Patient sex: M
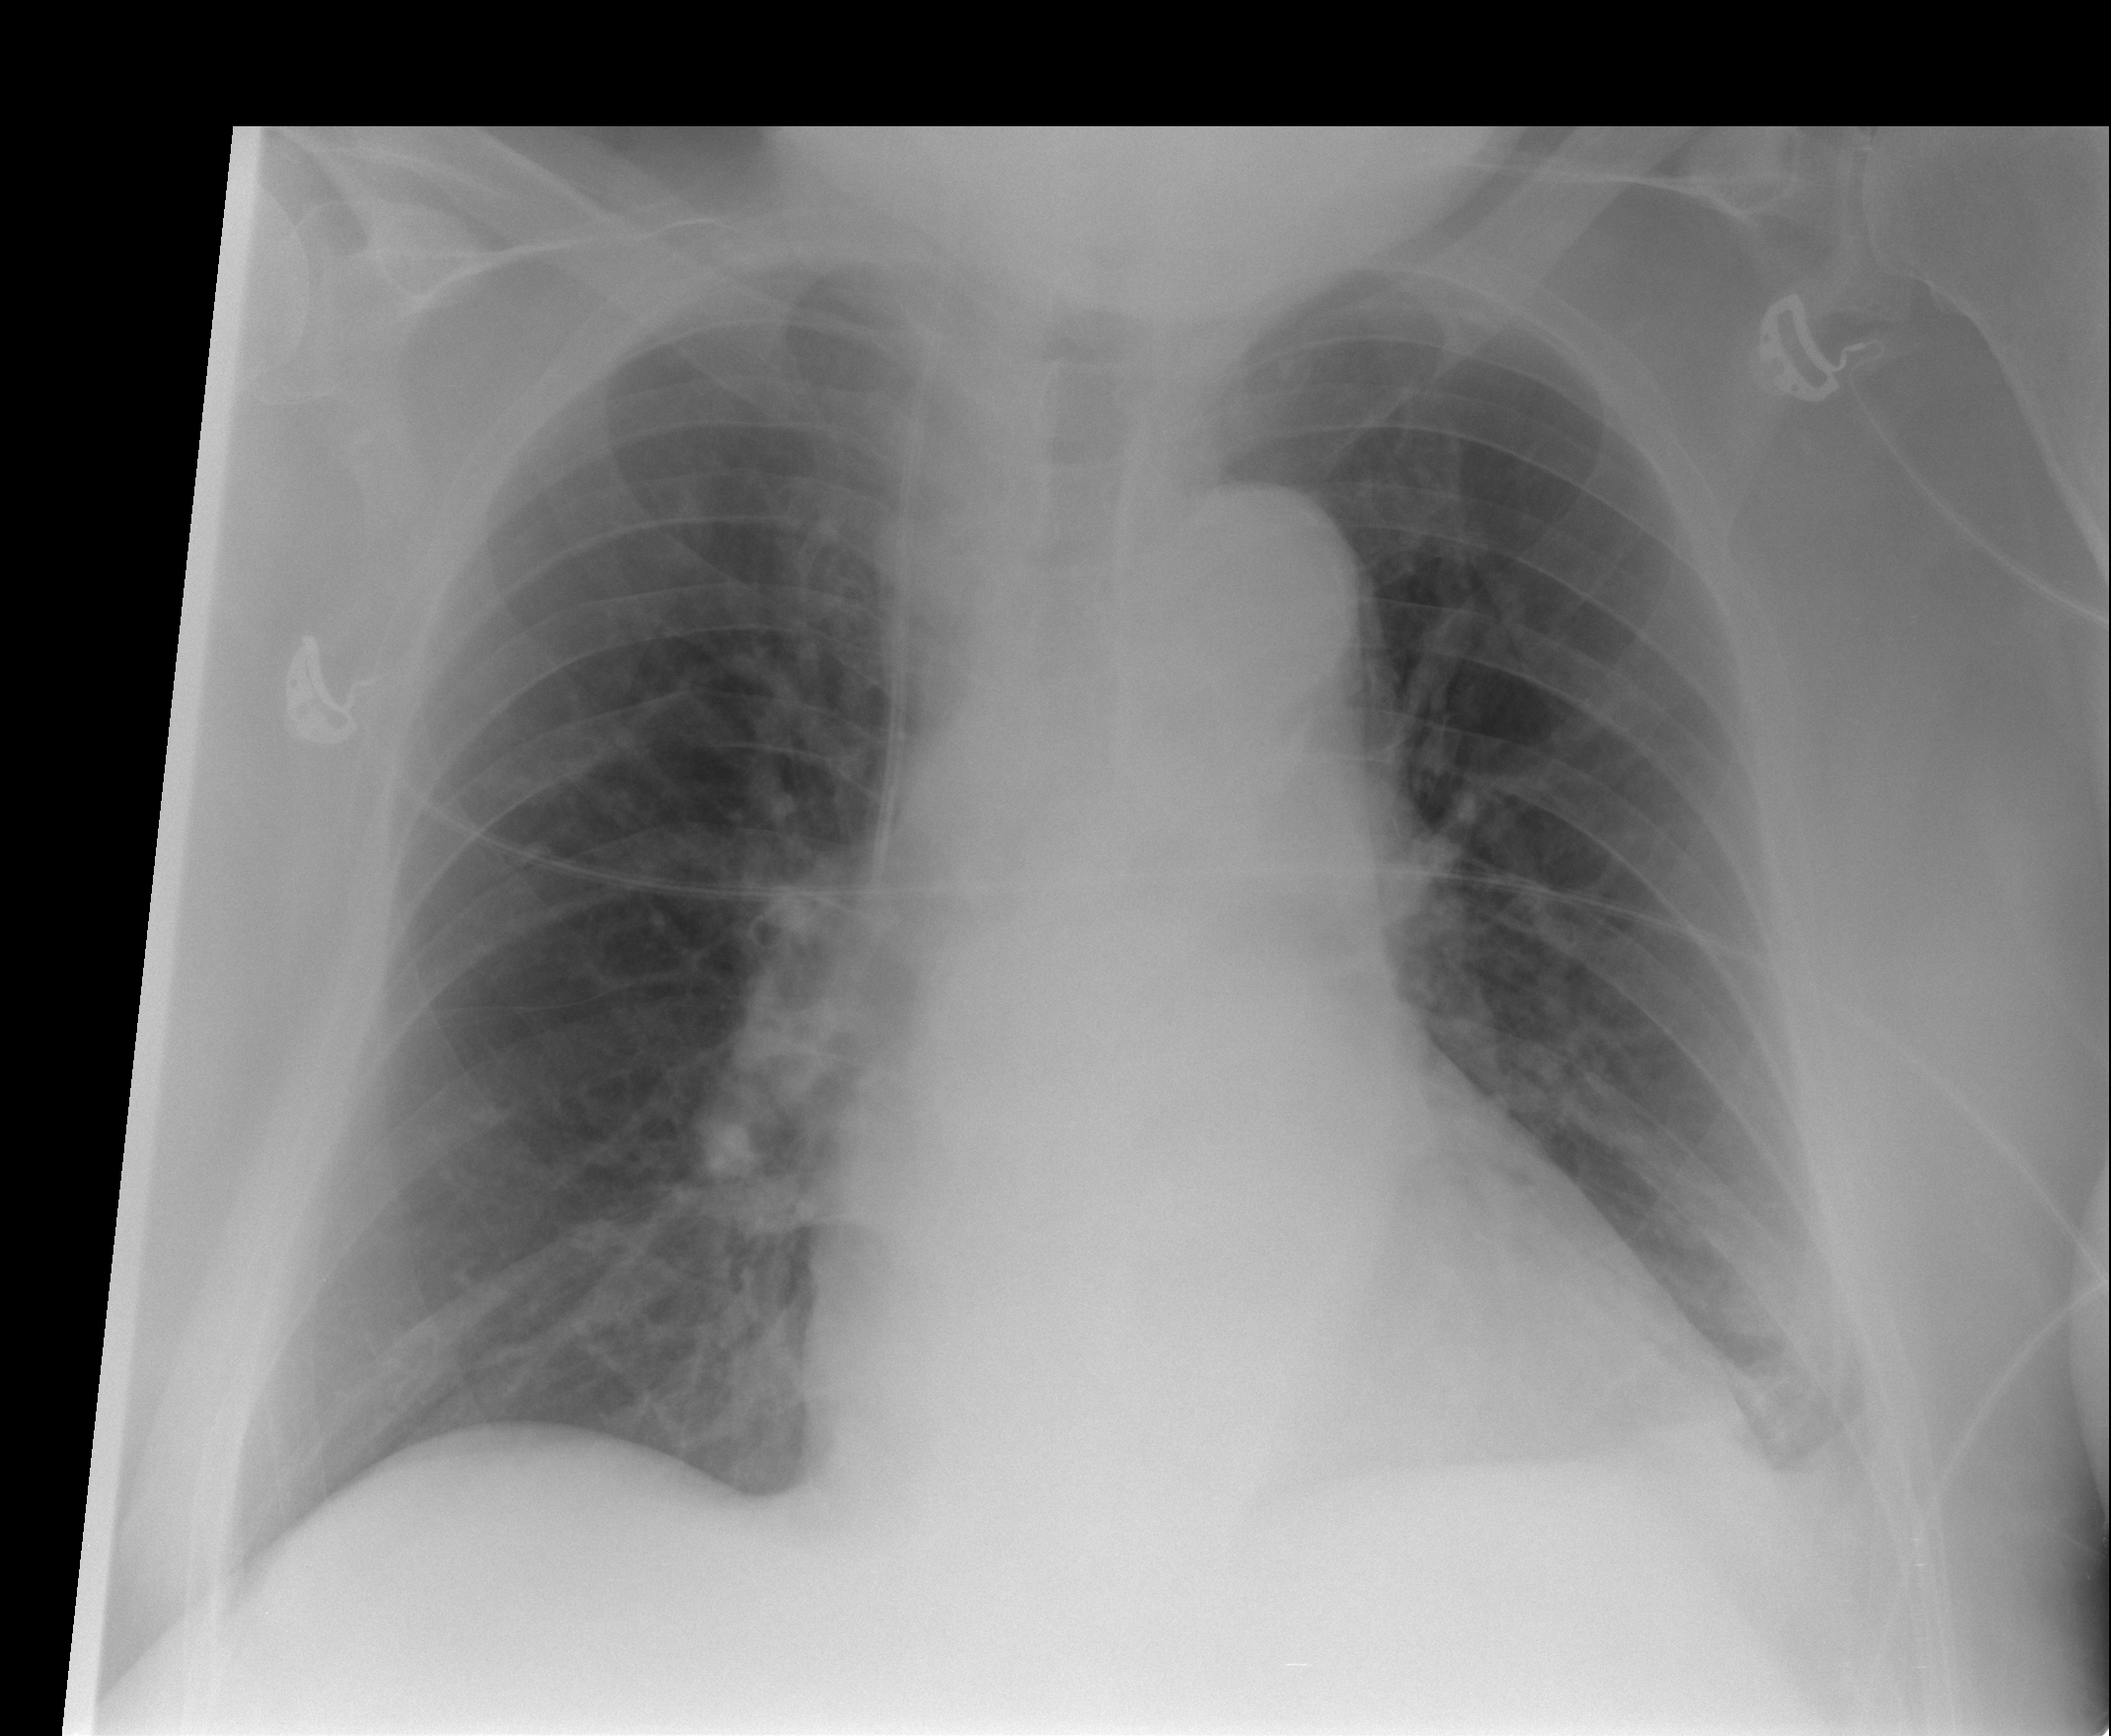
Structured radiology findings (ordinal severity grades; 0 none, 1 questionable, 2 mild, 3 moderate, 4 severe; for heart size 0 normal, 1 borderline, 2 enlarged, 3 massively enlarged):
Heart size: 2
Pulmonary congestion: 2
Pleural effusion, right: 0
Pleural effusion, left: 2
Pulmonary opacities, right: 0
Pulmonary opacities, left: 0
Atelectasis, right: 0
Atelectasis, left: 2